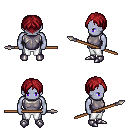
a pixel art fantasy rpg character, male body template, dark elf, purple skin, steel chest armor, white pants, brunette parted hairstyle, metal boots, spear, four views (front, back, left, right), 2x2 character sprite sheet, small pixel art, hard edges, no anti-aliasing